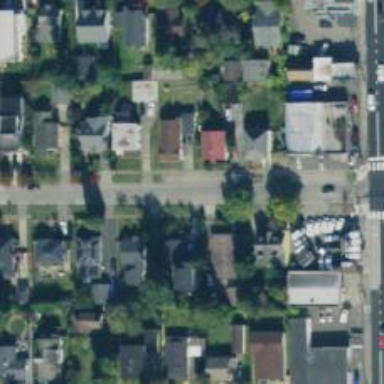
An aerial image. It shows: Residential road with separate asphalt sidewalk.